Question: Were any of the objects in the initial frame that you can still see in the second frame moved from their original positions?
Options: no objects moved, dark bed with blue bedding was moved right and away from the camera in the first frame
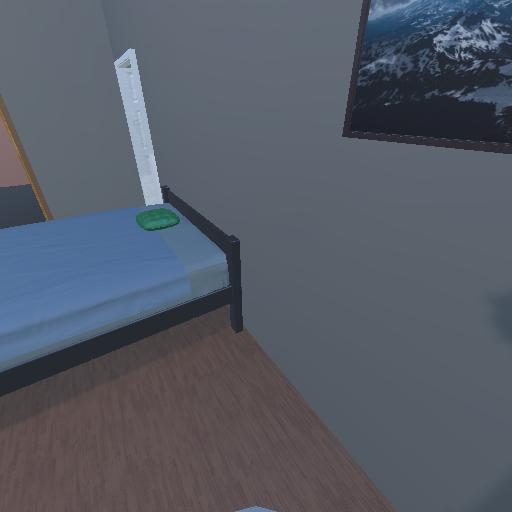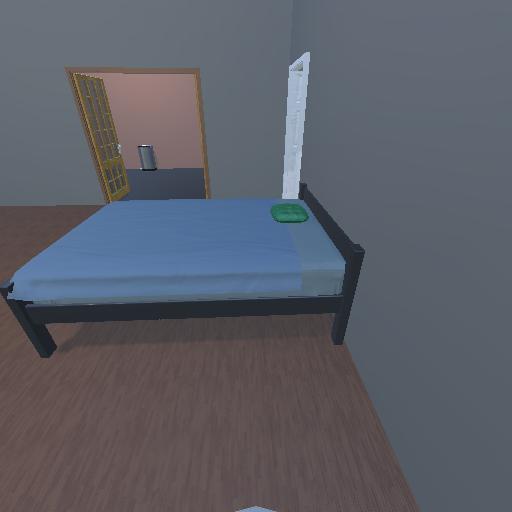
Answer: no objects moved